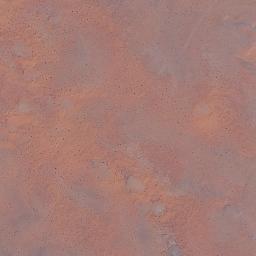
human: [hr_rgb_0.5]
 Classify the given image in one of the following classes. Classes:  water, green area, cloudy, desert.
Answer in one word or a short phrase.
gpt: desert